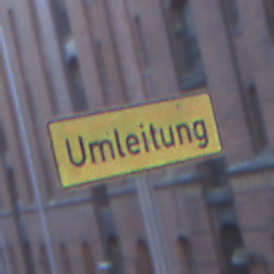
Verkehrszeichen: Umleitungsankuendigung
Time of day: SunriseSunset
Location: Outdoor (Urban)
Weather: Clear
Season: NotSpecified
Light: Natural